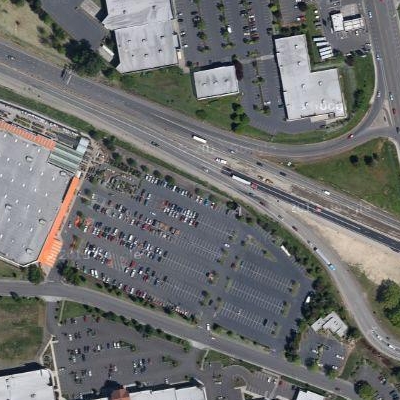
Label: gParking